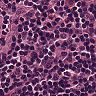
Metastatic tissue present: no